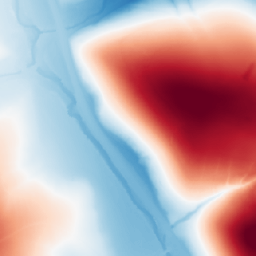
Category: trend_removal
Decomposition family: polynomial_high
Decomposition parameters: degree: 4
Upsampling method: area
Upsampling parameters: scale: 4
Upsampling scale: 4